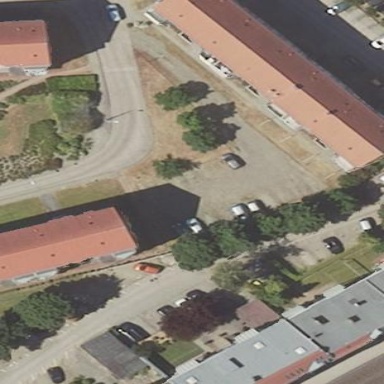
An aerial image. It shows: Parking area with surface.